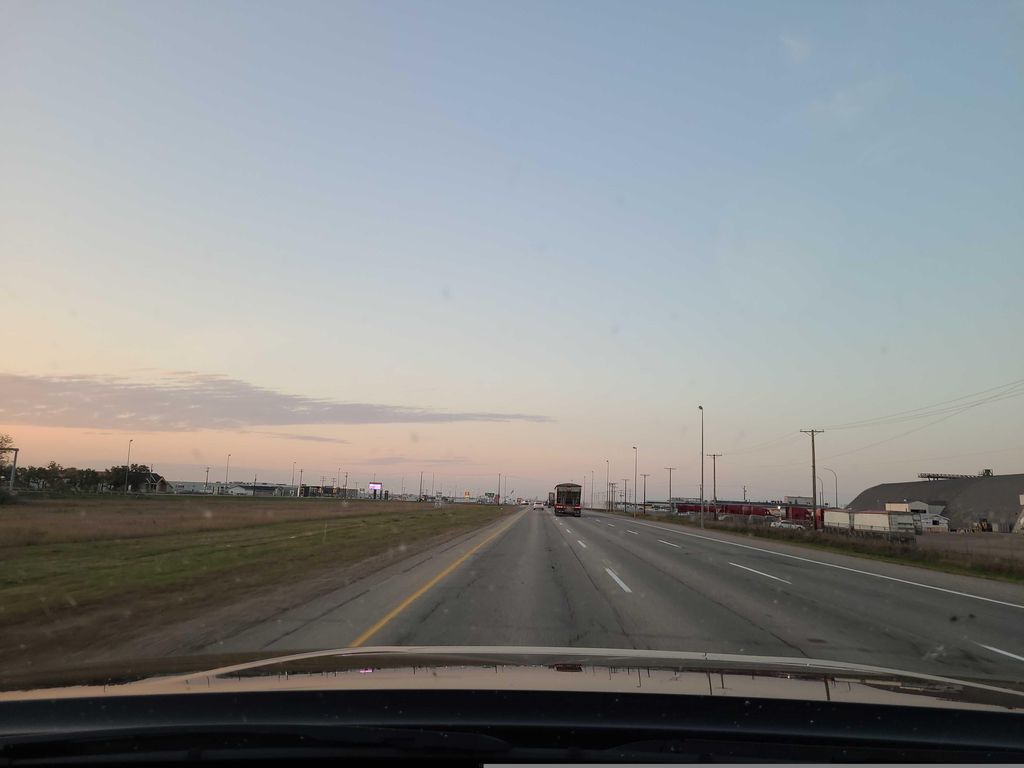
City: saskatoon